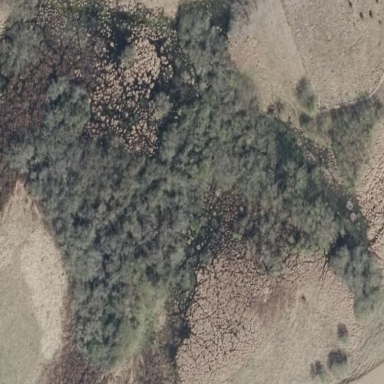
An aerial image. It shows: Area covered in scrub vegetation.